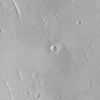
Label: not_dusty